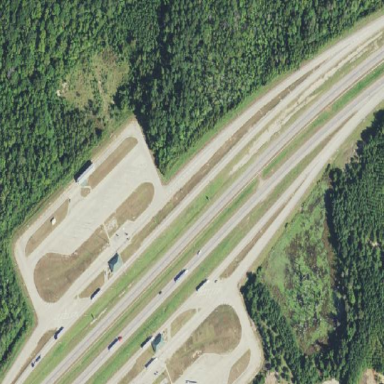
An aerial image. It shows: Weigh station for service vehicles.